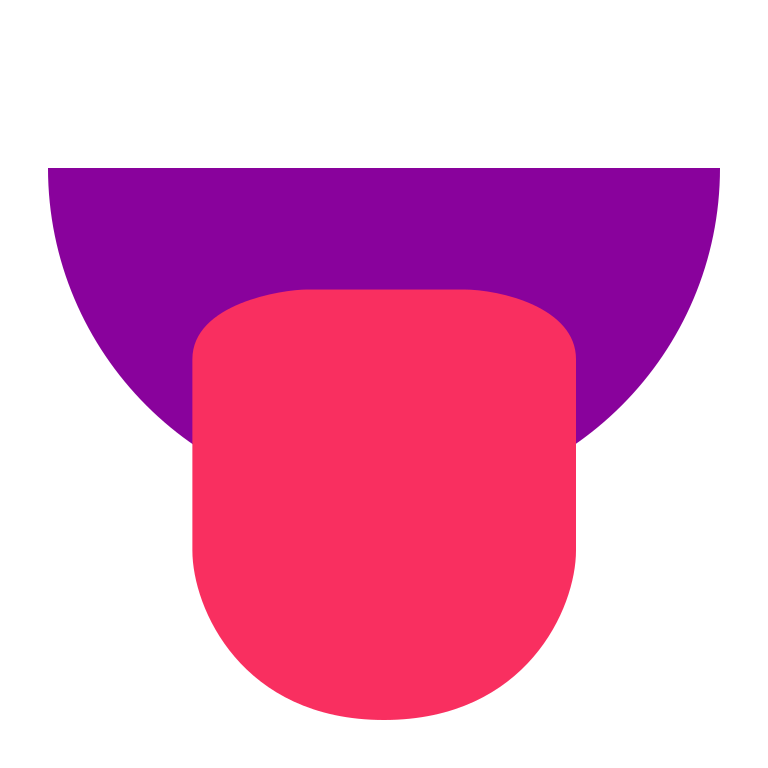
tongue color